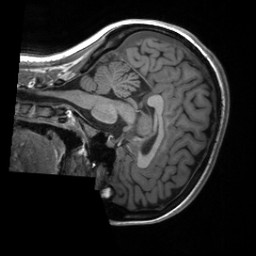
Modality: T1w
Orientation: sagittal
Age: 23
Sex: female
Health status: healthy
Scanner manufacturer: siemens
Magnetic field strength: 3 T
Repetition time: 2 s
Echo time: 0.00232 s